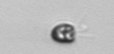
Label: Pyramimonas